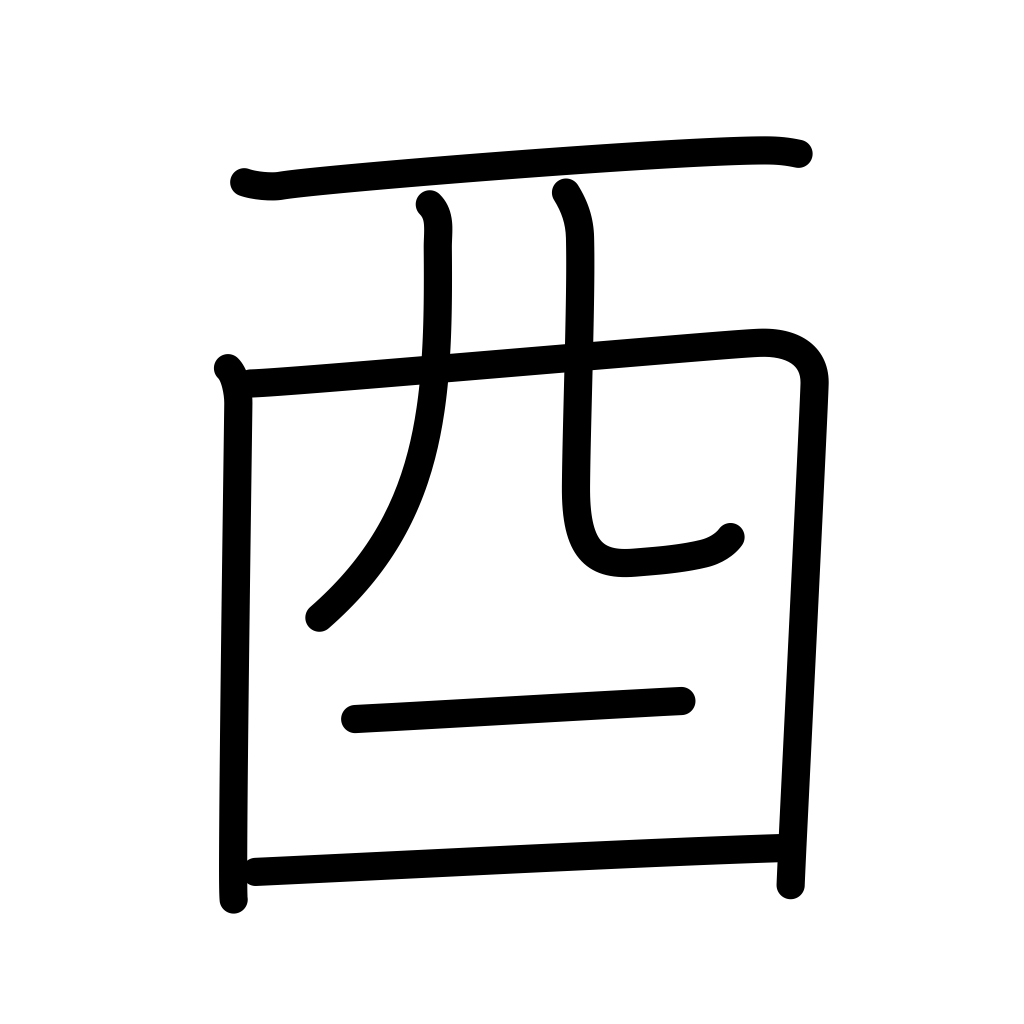
Meaning: west, bird, sign of the bird, 5-7PM, tenth sign of Chinese zodiac